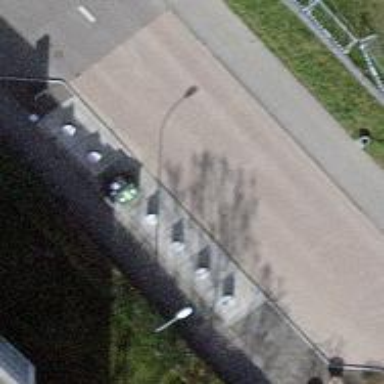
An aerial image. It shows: Recycling container in the area designated for recycling.